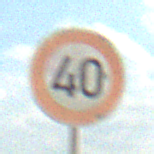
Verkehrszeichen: Geschwindigkeit40
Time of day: MorningAfternoon
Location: Outdoor (Beach)
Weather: PartlyCloudy
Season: NotSpecified
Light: Natural